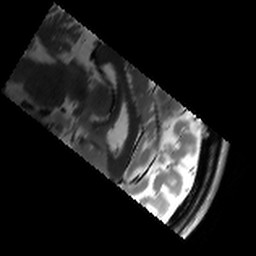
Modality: T2w
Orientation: sagittal
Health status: healthy
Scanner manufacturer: siemens
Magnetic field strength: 3 T
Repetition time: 8.02 s
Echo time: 0.08 s